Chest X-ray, AP view. Patient: 65 years old, sex M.
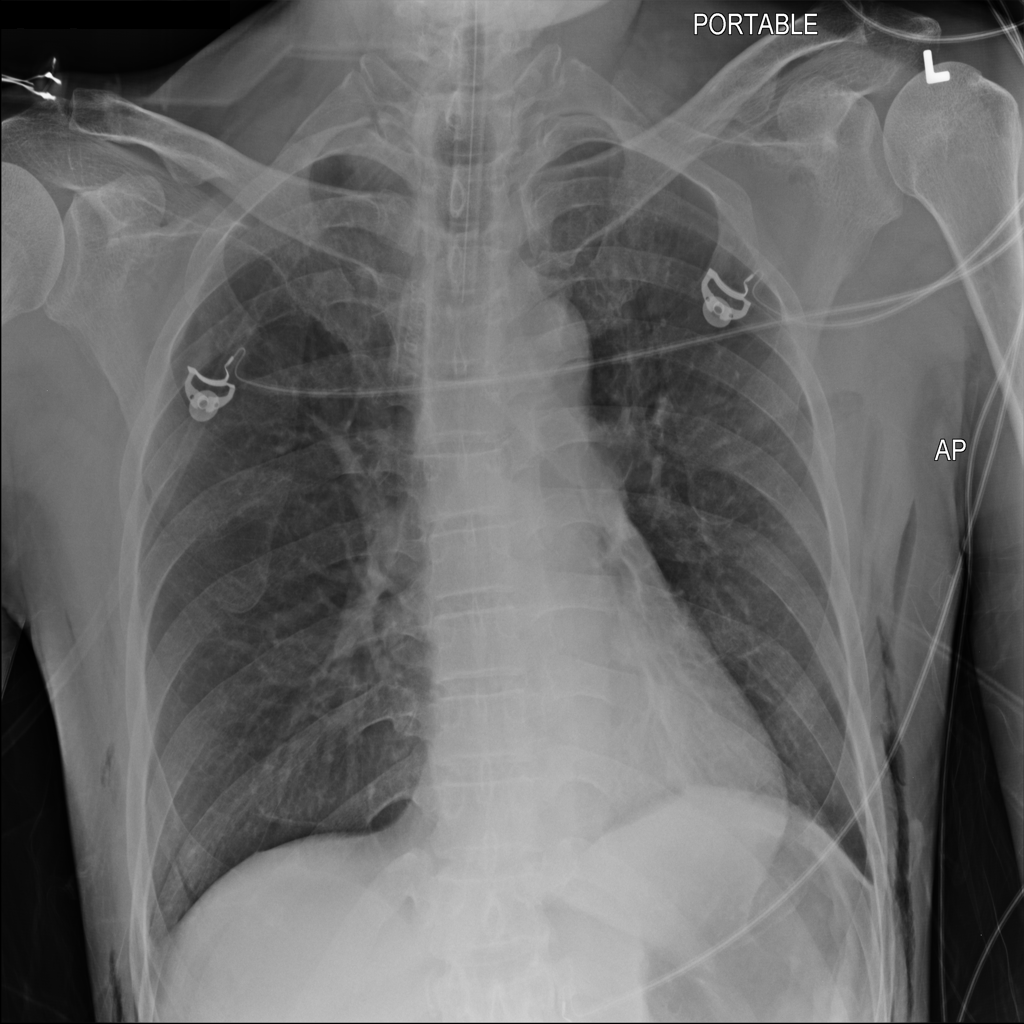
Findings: Emphysema